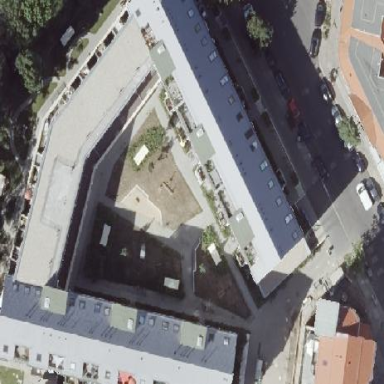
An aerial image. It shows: Image showing building with apartments.